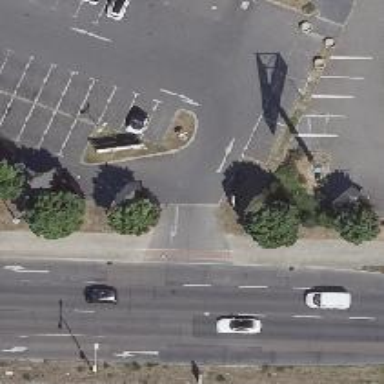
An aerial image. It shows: Asphalt parking aisle off service road.